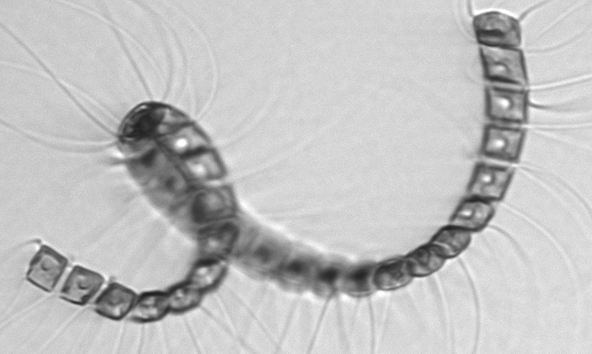
Label: Chaetoceros